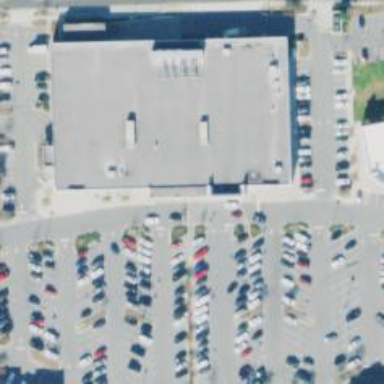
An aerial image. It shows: Supermarket located in building.